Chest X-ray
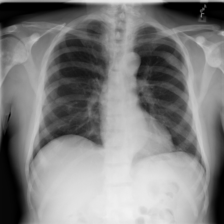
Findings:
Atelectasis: negative
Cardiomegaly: negative
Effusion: negative
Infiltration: negative
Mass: negative
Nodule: negative
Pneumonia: negative
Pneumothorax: negative
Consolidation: negative
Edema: negative
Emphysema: negative
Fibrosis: negative
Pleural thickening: negative
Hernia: negative